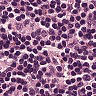
Metastatic tissue present: no